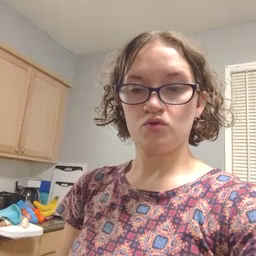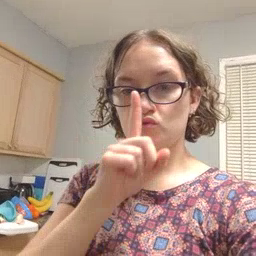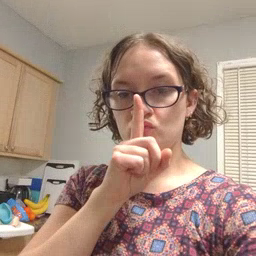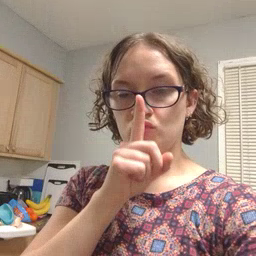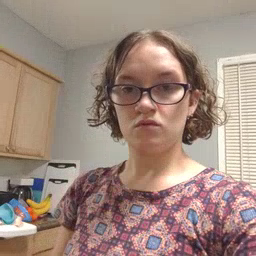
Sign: shhh